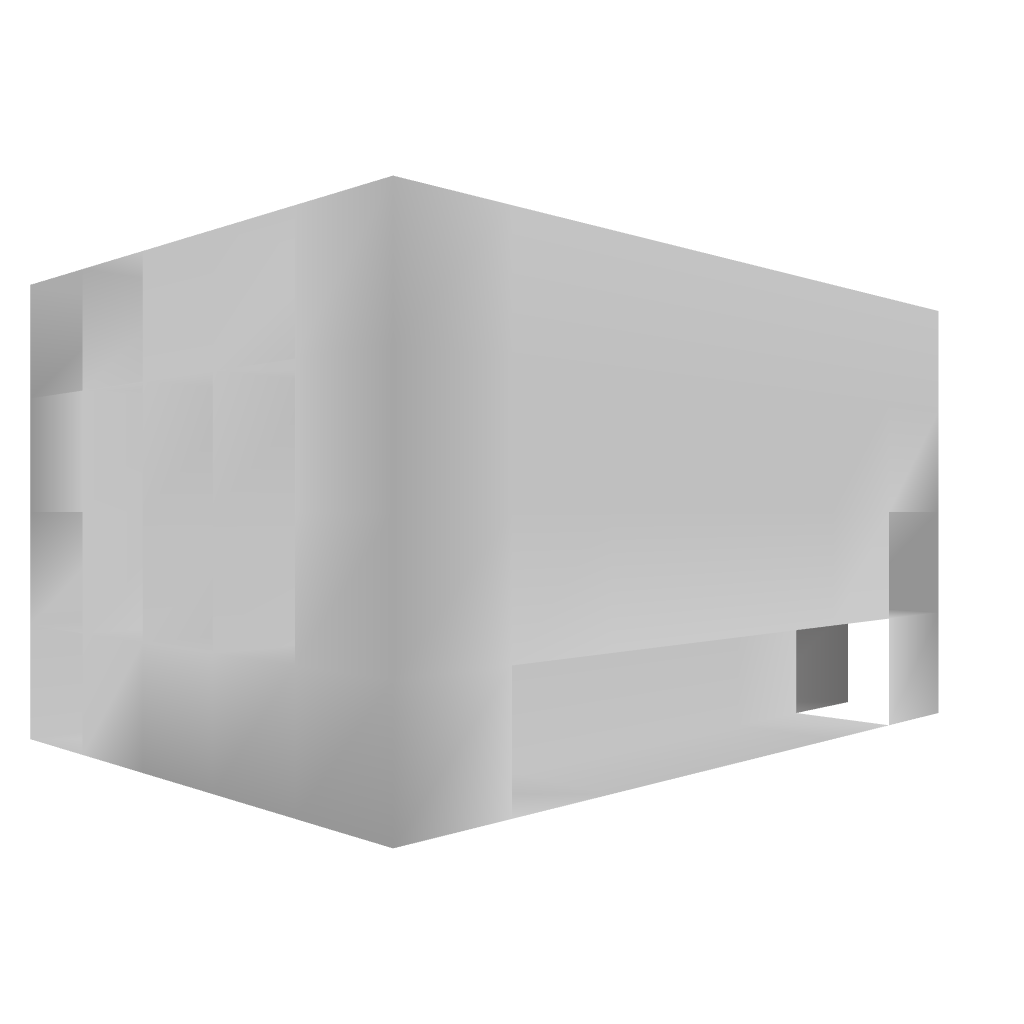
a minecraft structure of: Simple Vending Machine